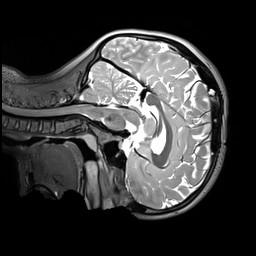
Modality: T2w
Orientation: sagittal
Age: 12
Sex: male
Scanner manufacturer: siemens
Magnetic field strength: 3 T
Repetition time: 3.2 s
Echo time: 0.408 s